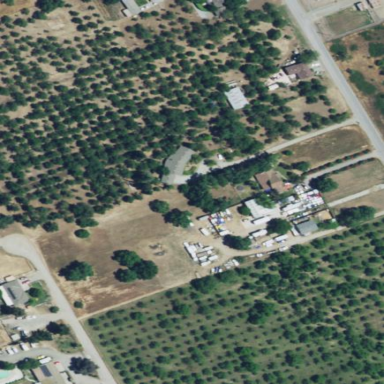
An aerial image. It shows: Orchard.